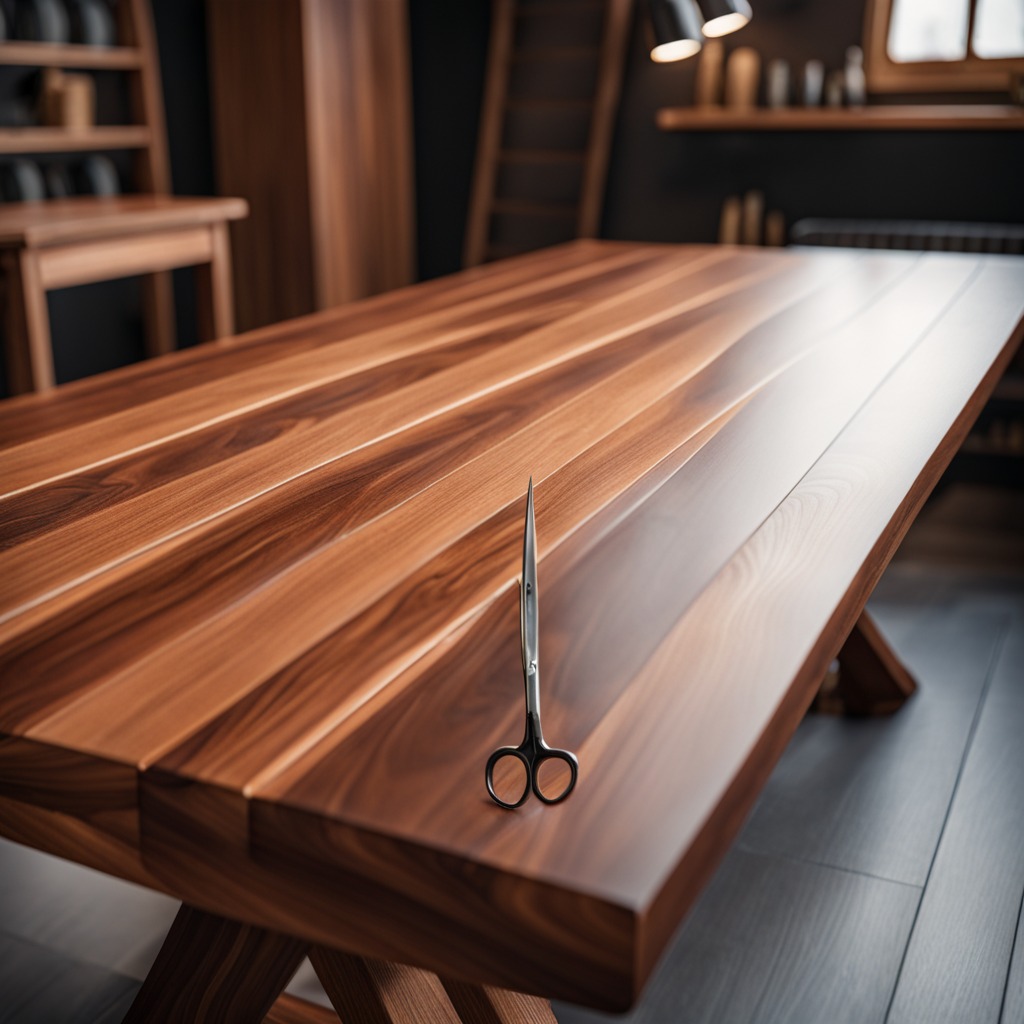
A scissor is lying on the wooden table in a carpentry studio rich wood textures side lighting.